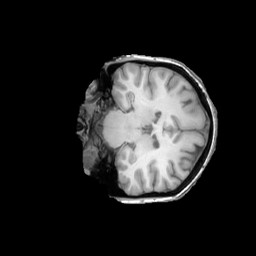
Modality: T1w
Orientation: coronal
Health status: ill
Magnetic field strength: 3 T